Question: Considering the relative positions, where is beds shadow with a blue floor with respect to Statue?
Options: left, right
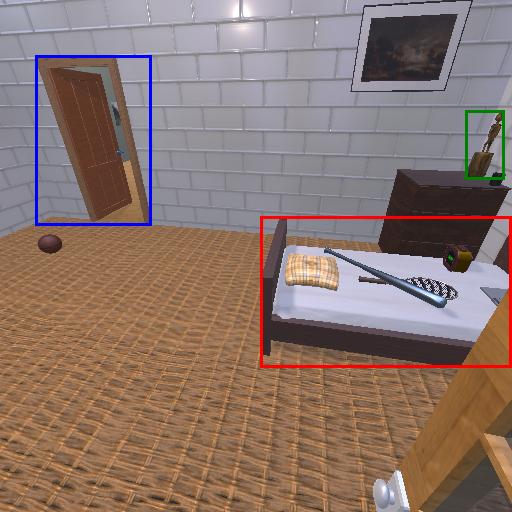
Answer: left